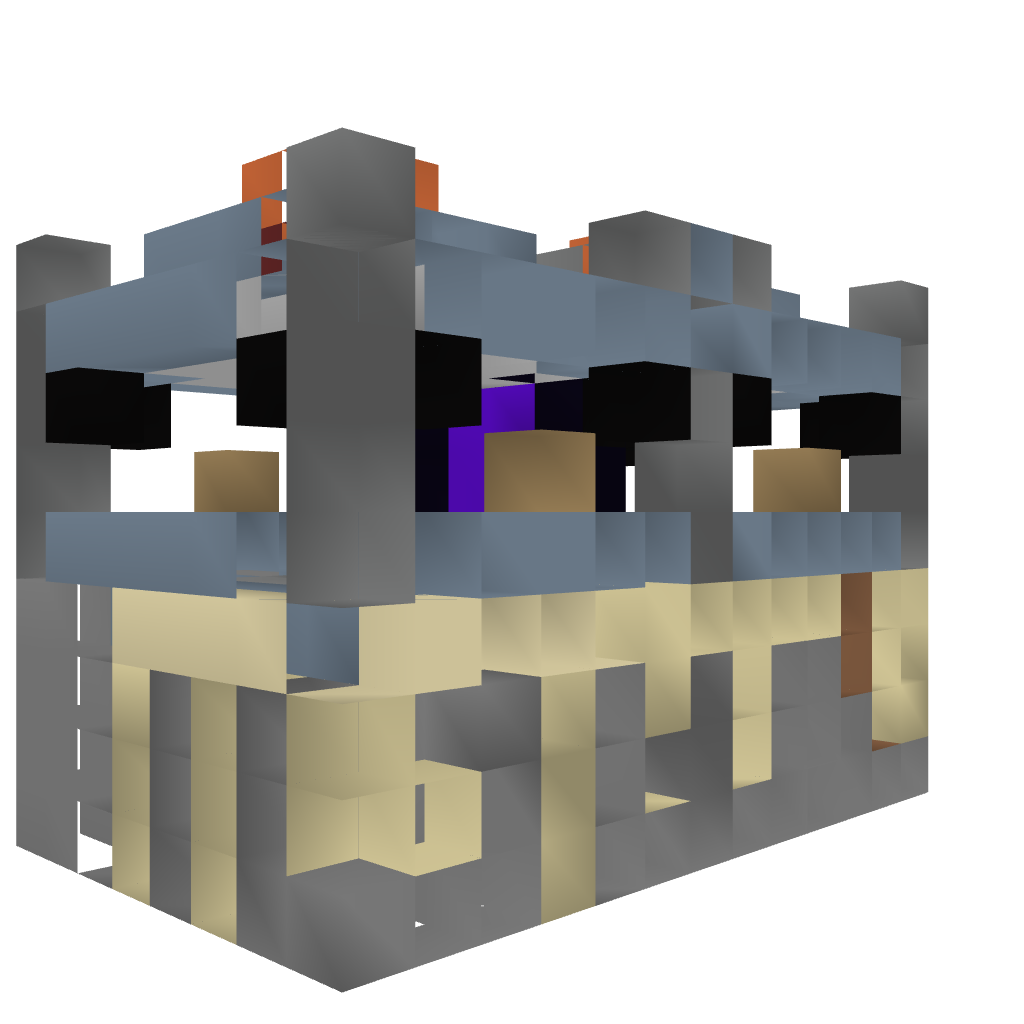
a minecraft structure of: Brick-Locked Nether Portal